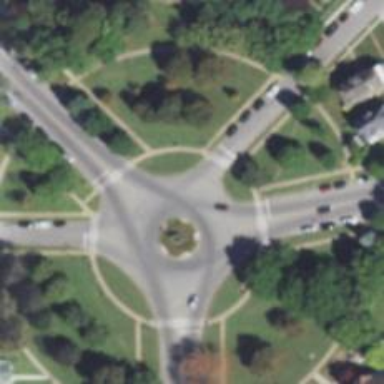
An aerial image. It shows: Tertiary road that leads to roundabout.